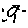
Label: sun